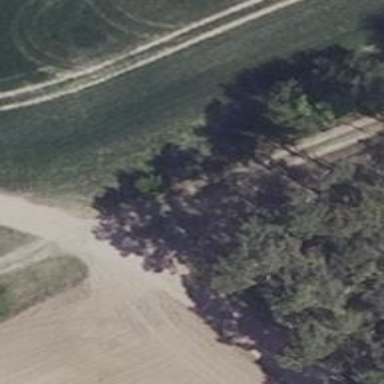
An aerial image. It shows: Track road with grade4 tracktype.